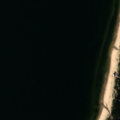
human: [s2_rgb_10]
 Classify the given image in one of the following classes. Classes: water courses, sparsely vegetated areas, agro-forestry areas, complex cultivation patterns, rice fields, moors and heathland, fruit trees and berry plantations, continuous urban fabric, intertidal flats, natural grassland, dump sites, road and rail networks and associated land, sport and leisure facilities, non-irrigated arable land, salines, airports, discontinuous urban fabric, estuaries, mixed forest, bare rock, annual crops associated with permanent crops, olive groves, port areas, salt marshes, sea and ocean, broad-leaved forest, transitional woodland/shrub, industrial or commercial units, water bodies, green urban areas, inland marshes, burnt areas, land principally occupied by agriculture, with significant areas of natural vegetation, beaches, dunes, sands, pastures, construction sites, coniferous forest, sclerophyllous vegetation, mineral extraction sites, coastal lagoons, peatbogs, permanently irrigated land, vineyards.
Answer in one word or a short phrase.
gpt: coniferous forest, beaches, dunes, sands, sea and ocean